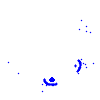
Particle: electron